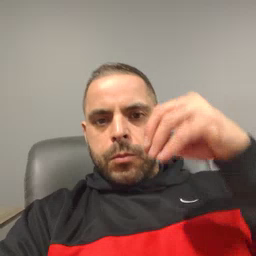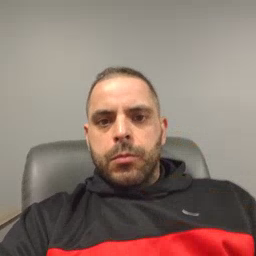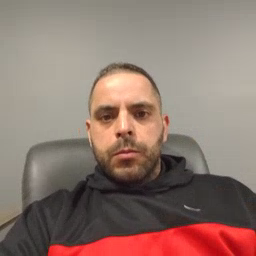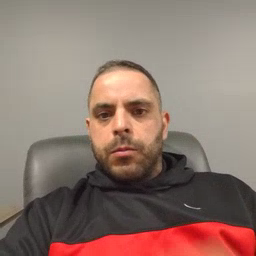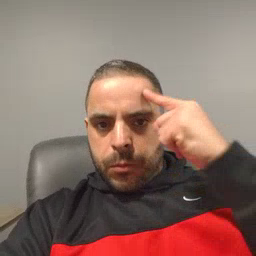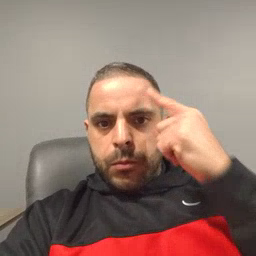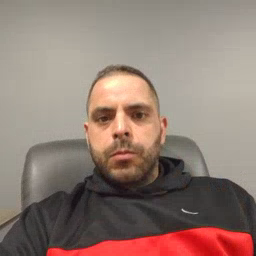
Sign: think